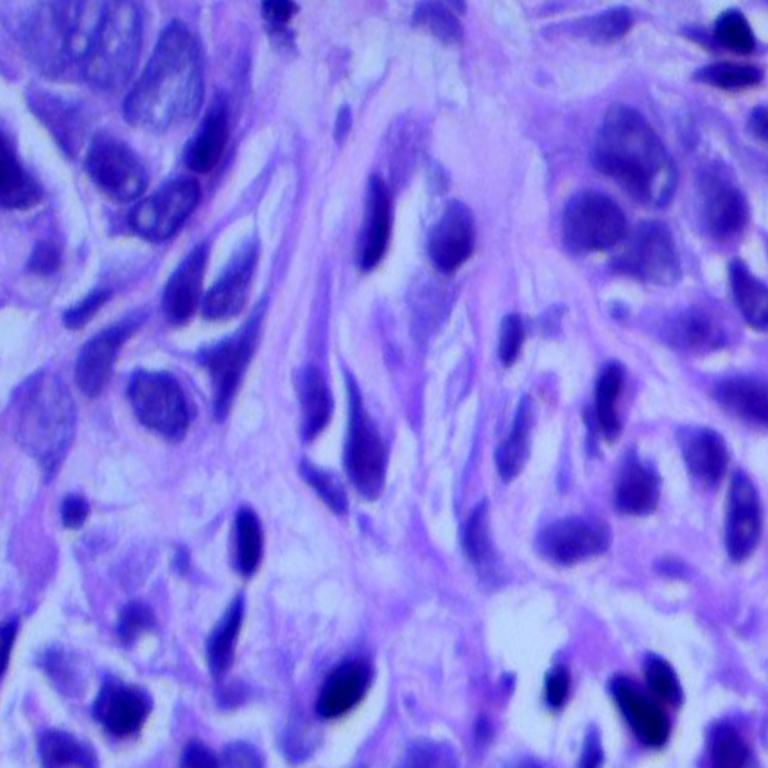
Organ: lung
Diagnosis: adenocarcinomas